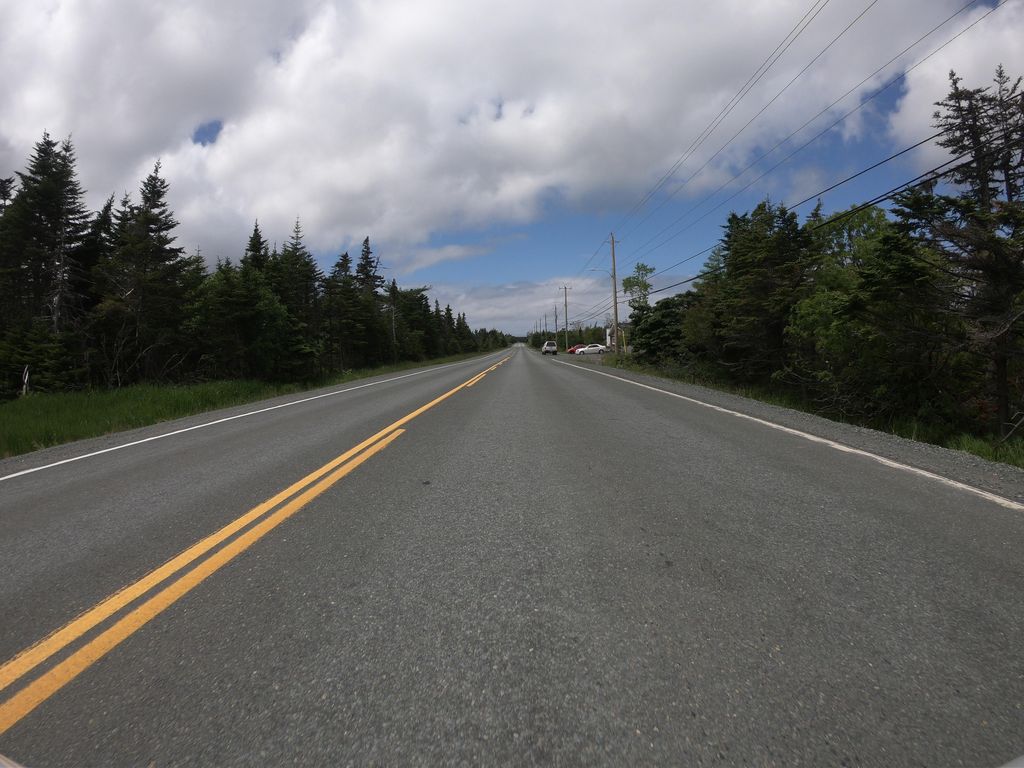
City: st_johns